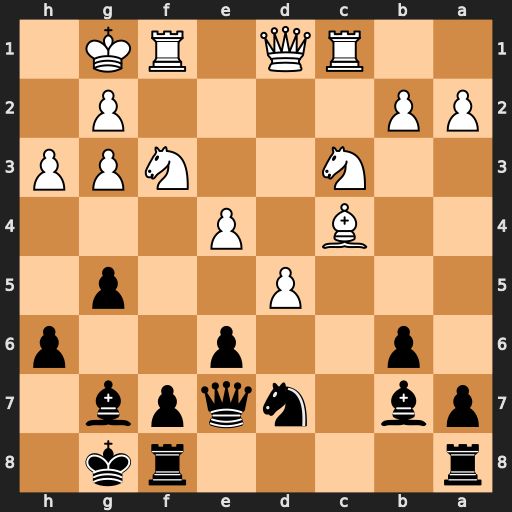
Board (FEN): r4rk1/pb1nqpb1/1p2p2p/3P2p1/2B1P3/2N2NPP/PP4P1/2RQ1RK1
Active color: b
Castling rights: -
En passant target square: -
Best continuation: Qc5+ Kh2 Qxc4